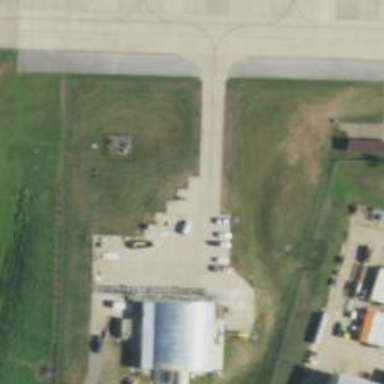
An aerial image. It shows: Image of taxiway at airport.